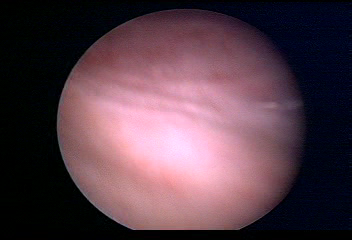
Modality: WLC
Class: Normal mucosa
Bladder cancer association: No